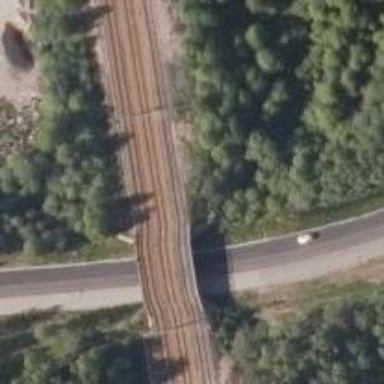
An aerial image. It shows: Bridge over railway with continuous electrified contact line.